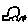
Label: car